Here is a 2-D grayscale rendering of raw bearing vibration samples (signal-to-image). What is the most likely bearing condition (normal, inner_race, outer_race, ball)?
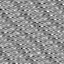
Answer: outer_race